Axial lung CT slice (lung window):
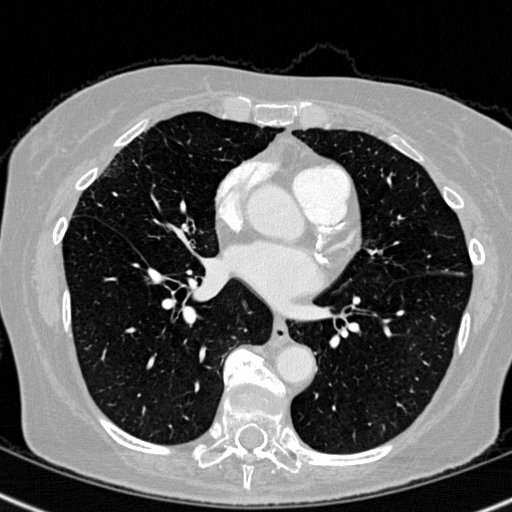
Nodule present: no